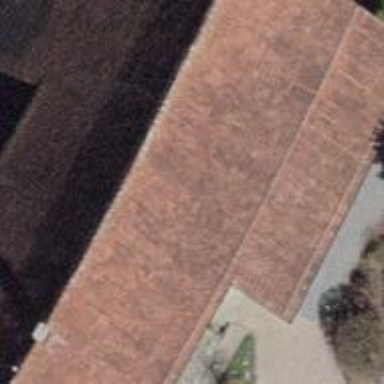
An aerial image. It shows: Gabled roof on building that houses apartments.